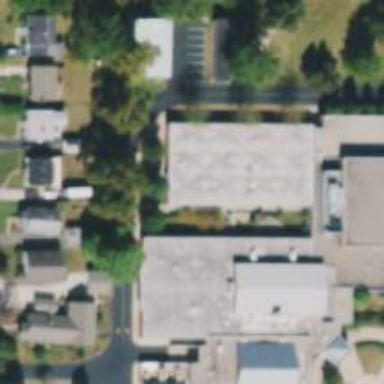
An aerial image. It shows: Building.